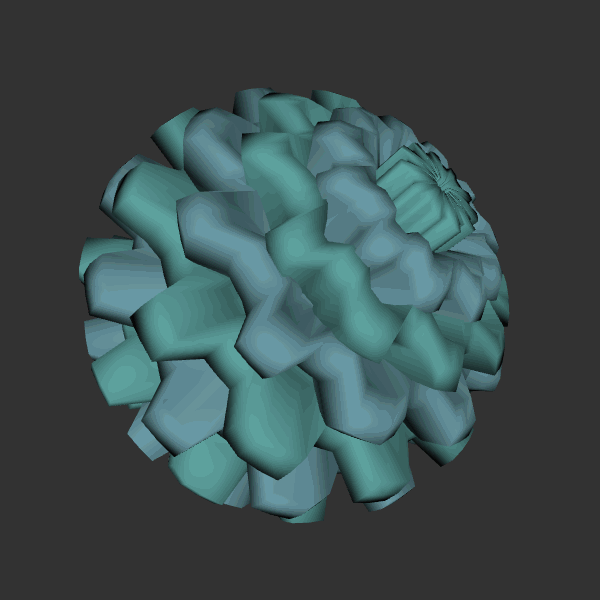
Background: dark